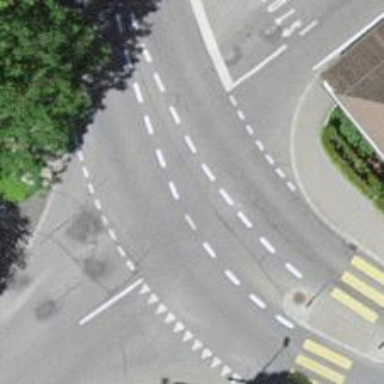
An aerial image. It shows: Secondary road with asphalt surface.